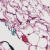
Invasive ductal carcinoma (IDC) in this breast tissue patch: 0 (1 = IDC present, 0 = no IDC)